Aerial crown-view tile of a tropical tree (Barro Colorado Island, Panama), acquired 20240813:
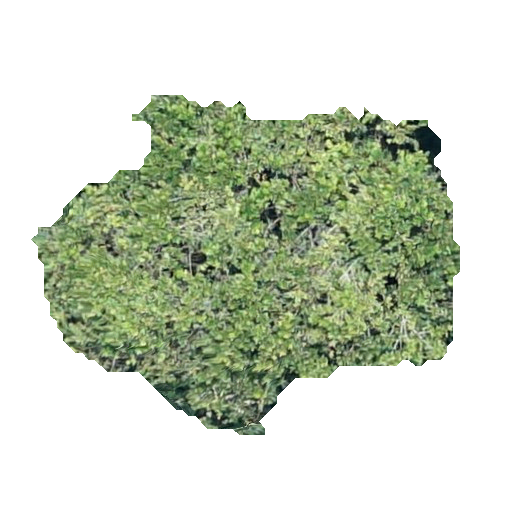
Species: Anacardium excelsum
GBIF accepted scientific name: Anacardium excelsum
Crown area: 150.925 m²